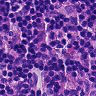
Metastatic tissue present: no